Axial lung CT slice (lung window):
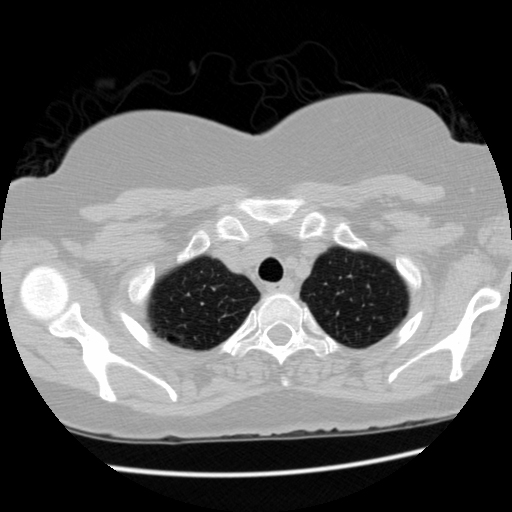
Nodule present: no